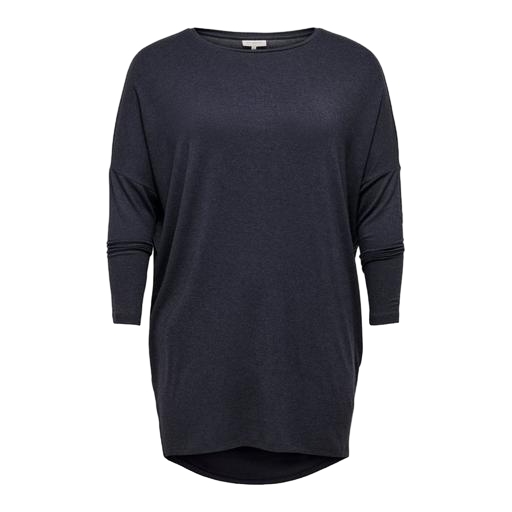
longer-sleeved and dark grey, batwing t-shirt, dark long sleeved shirt, white background